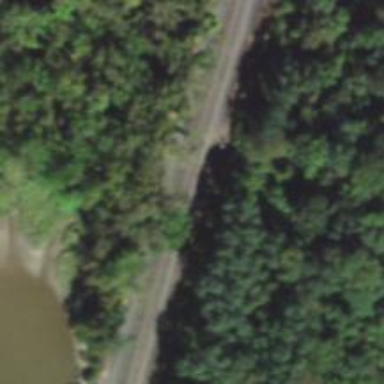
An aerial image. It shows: Railway track.